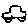
Label: car